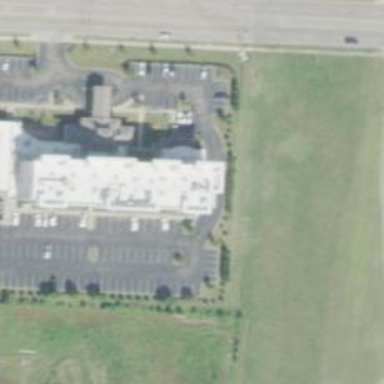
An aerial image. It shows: Hotel building.